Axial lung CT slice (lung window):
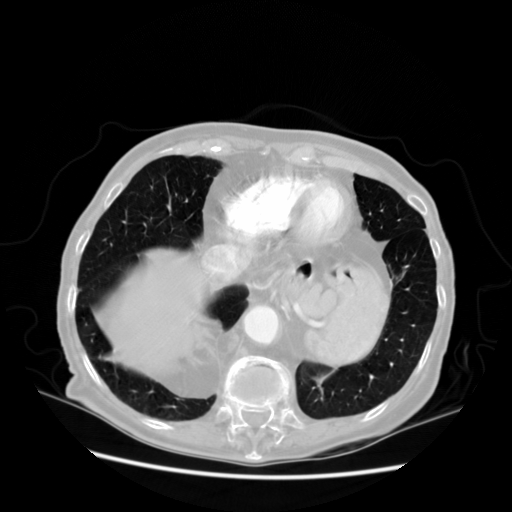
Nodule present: no